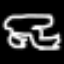
Label: frog